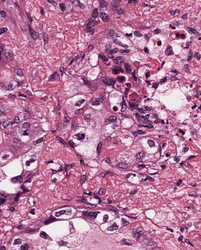
Tumor epithelial tissue: yes
Tumor-associated stroma tissue: yes
Normal tissue: no